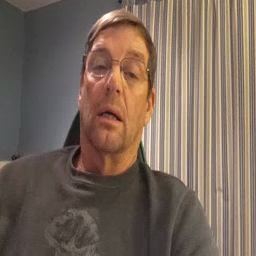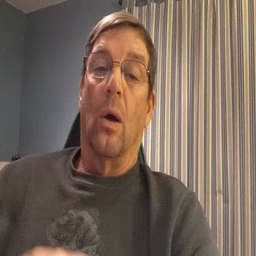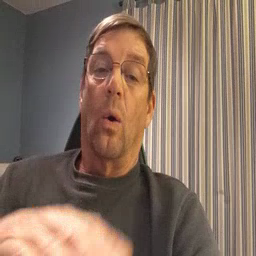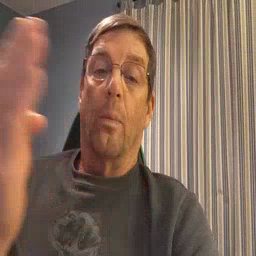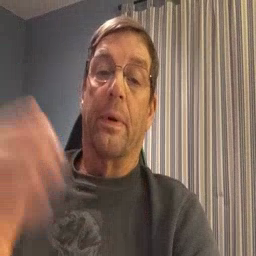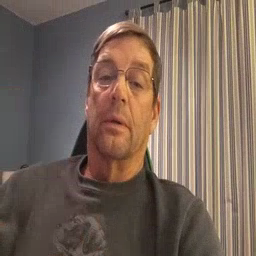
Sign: open